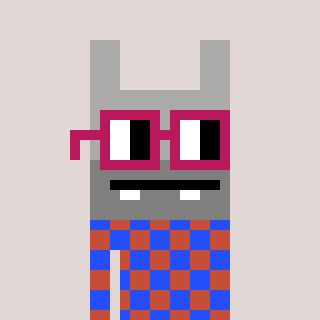
a pixel art character with square dark red glasses, a rabbit-shaped head and a rust-colored body on a warm background